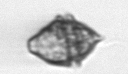
Label: Kryptoperidinium_triquetrum